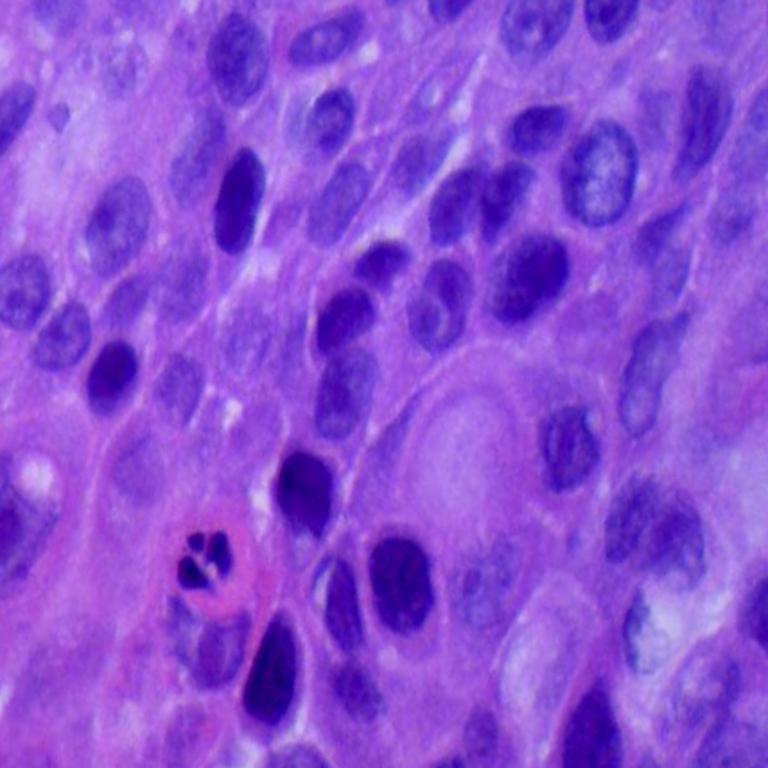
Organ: lung
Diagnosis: squamous carcinomas